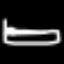
Label: bed